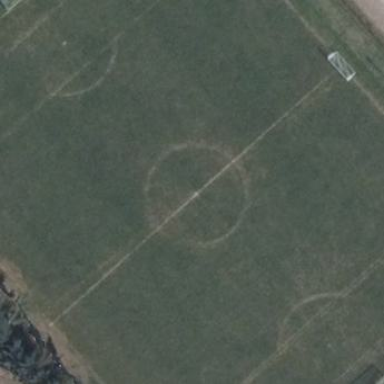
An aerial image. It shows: Soccer pitch for leisure land activities.